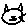
Label: cat